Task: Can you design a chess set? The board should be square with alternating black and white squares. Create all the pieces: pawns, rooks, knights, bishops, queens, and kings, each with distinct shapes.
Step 3126:
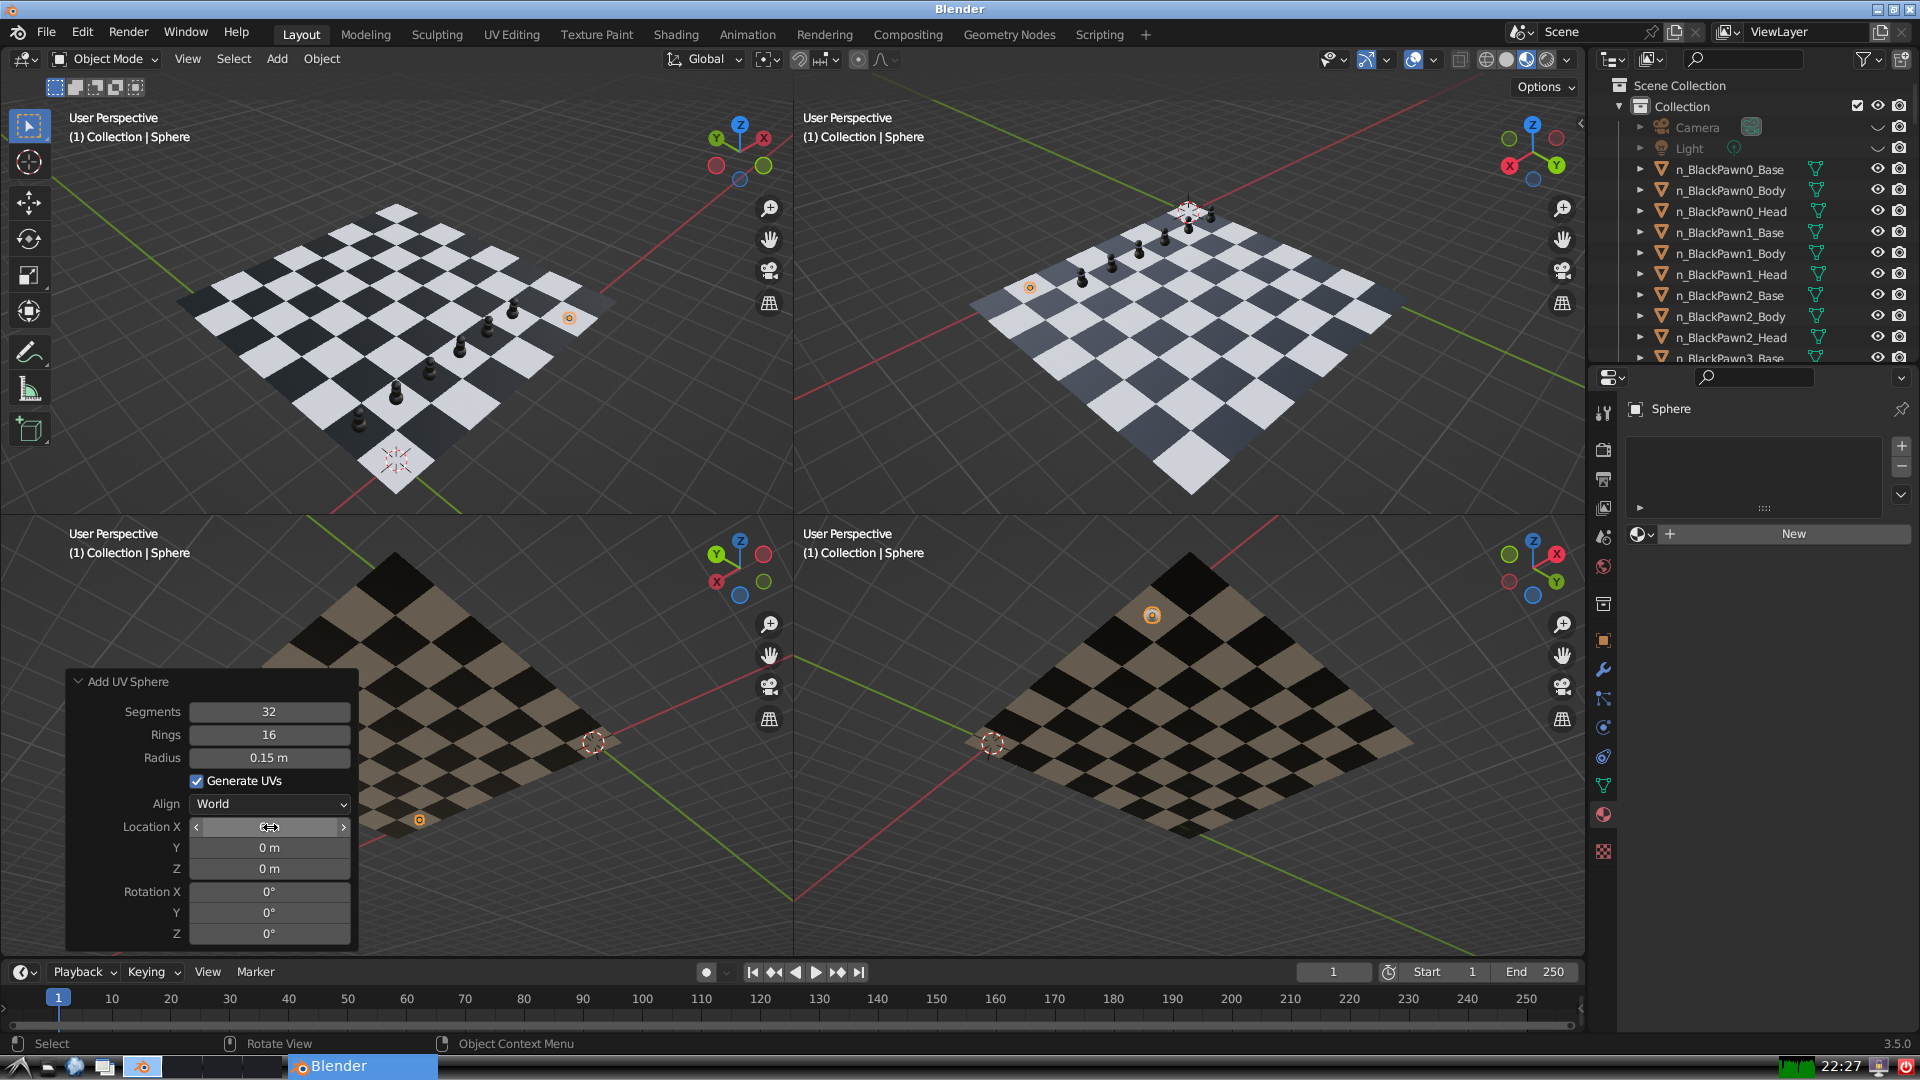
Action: {"mouse_move": [270, 849]}